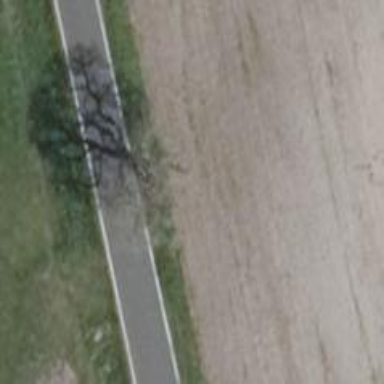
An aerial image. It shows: Deciduous tree with broadleaved leaves.